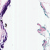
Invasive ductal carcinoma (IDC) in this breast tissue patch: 0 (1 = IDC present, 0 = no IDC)